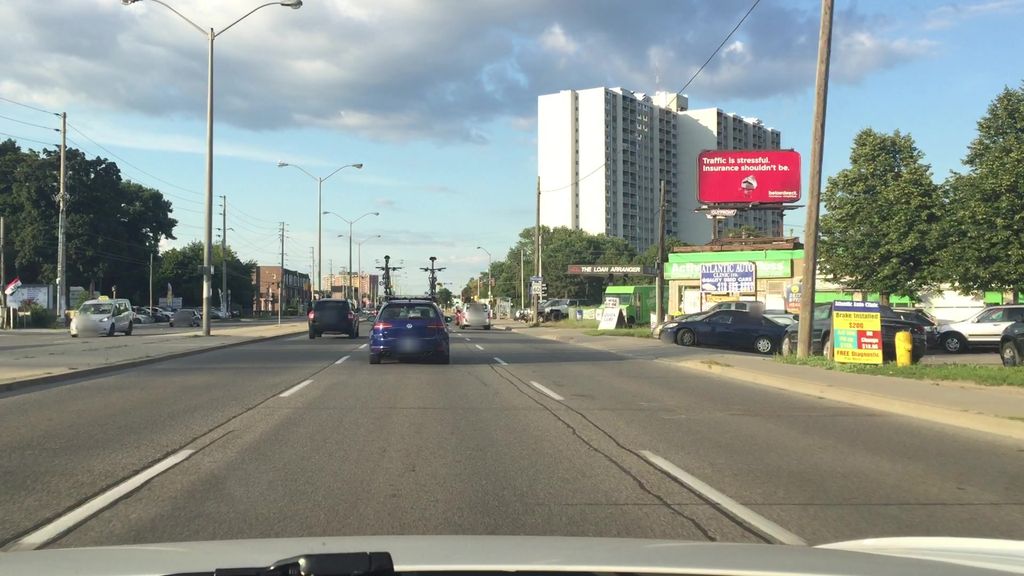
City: toronto